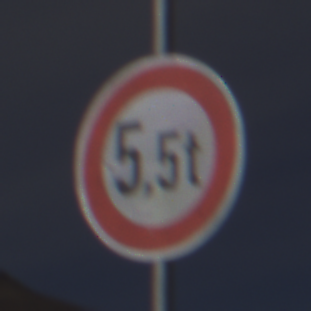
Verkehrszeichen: TatsaechlicheMasse
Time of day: MorningAfternoon
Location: Outdoor (Nature)
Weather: PartlyCloudy
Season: NotSpecified
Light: Natural